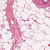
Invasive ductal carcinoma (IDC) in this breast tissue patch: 0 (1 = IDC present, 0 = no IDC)